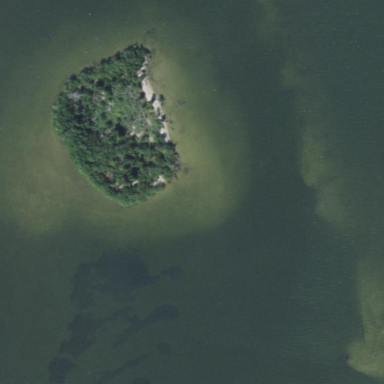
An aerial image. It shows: Islet.